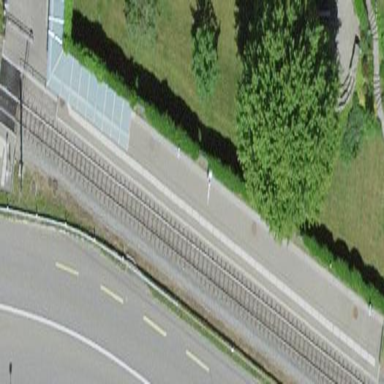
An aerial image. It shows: Platform for public transport with shelter. The surface is asphalt.